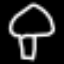
Label: mushroom